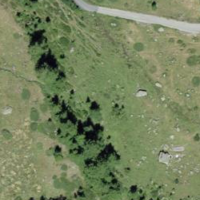
EUNIS habitat code: 26
Species observed at this site:
Erebia euryale
Erebia tyndarus